Question: In my ZSH prompt I want to be able to output the current history event number ('%!' or '%h') -1
If current history event number is !256, I want to subtract it by one and output the result in my prompt (i.e. !255).
Here's the way it looks now and how I'd like it to be:

Below is my current ZSH theme (and the code pertaining to this question lies in the function, which is triggered from the declaration:
'''
# ------------------------------------------------------------------------------
# FILE: hced.zsh-theme
# DESCRIPTION: oh-my-zsh theme file.
# (Credits to authors of blinks.zsh-theme and dieter.zsh-theme
# from which themes I've taken useful bits.)
# AUTHOR: hced
# VERSION: 0.0.1
# SCREENSHOT:
# ------------------------------------------------------------------------------
function _prompt_char() {
if $(git rev-parse --is-inside-work-tree >/dev/null 2>&1); then
echo "%{%F{blue}%}+-%{%f%k%b%}"
else
echo ' '
fi
}
ZSH_THEME_GIT_PROMPT_PREFIX=" [%{%B%F{blue}%}"
ZSH_THEME_GIT_PROMPT_SUFFIX="%{%f%k%b%K{black}%B%F{green}%}]"
ZSH_THEME_GIT_PROMPT_DIRTY=" %{%F{red}%}*%{%f%k%b%}"
ZSH_THEME_GIT_PROMPT_CLEAN=""
PROMPT='%{%f%k%b%}
%{%K{black}%B%F{green}%}%n%{%B%F{blue}%}@%{%B%F{cyan}%}%m%{%B%F{green}%} %{%b%F{yellow}%K{black}%}%~%{%B%F{green}%}$(git_prompt_info)%E%{%f%k%b%}
%{%K{black}%}$(_prompt_char)%{%K{black}%} %#%{%f%k%b%} '
#RPROMPT='!%{%B%F{cyan}%}%!%{%f%k%b%}'
function previous_history_event_number () {
prev_hist_num=("%!"-1)
declare -i prev_hist_num
echo "$prev_hist_num gave exit code: "
}
# elaborate exitcode on the right when >0
return_code_enabled="%(?..%{$fg[red]%}$(previous_history_event_number)%?%{$reset_color%})"
return_code_disabled=
return_code=$return_code_enabled
RPS1='${return_code} !%{%B%F{cyan}%}%!%{%f%k%b%}'
function accept-line-or-clear-warning () {
if [[ -z $BUFFER ]]; then
time=$time_disabled
return_code=$return_code_disabled
else
time=$time_enabled
return_code=$return_code_enabled
fi
zle accept-line
}
zle -N accept-line-or-clear-warning
bindkey '^M' accept-line-or-clear-warning
'''
Disclaimer: I'm not a programmer so the code within the 'previous_history_event_number ()' function is pretty (vastly) clueless right now.
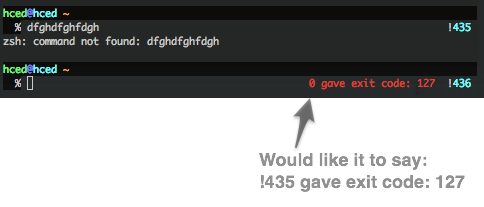
Answer: If current history event number is shown when you add '%!' atom in a prompt then you can get it into a variable by using '(%)' modifier:
'''
V='%!'
integer HISTORY_EVENT_NUMBER=${(%)V}-1
'''